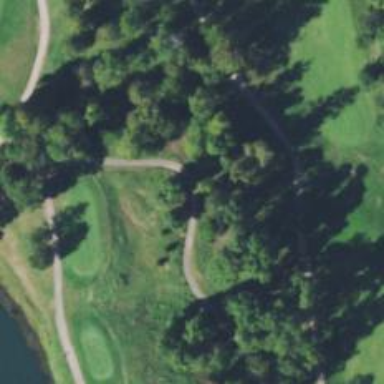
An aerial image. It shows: Path used for both walking and golf.